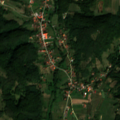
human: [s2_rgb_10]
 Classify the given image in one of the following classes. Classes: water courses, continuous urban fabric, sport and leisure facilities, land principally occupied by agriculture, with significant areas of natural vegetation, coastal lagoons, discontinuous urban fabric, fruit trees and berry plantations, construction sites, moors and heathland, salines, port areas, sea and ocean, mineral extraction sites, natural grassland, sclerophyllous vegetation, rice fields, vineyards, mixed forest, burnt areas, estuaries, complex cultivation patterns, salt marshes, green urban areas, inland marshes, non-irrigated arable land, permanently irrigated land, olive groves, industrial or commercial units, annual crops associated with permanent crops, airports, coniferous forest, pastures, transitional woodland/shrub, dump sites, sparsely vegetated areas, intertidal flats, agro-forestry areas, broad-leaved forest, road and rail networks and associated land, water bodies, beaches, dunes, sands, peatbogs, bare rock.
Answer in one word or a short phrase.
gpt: discontinuous urban fabric, pastures, complex cultivation patterns, broad-leaved forest, transitional woodland/shrub